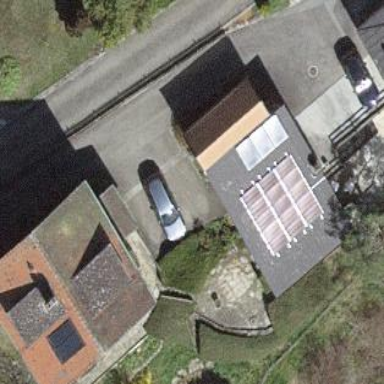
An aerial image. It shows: Parking space.